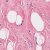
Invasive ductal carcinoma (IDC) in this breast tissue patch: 0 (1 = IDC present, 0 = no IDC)